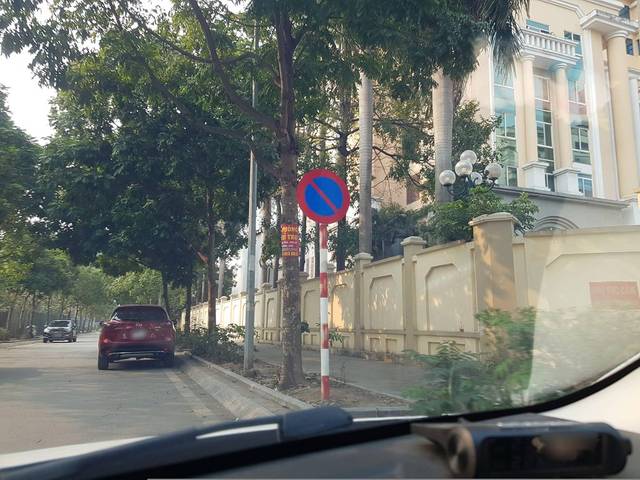
Region: Vietnam
Coordinates: 21.023, 105.788